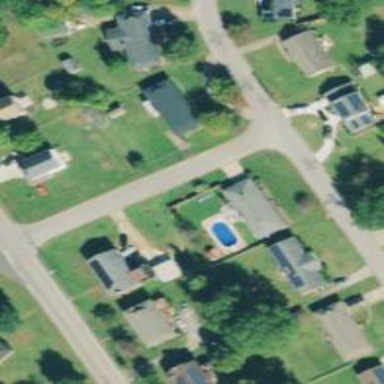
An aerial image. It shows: Outdoor swimming pool on leisure land.